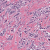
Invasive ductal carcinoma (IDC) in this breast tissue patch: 1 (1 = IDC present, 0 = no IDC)